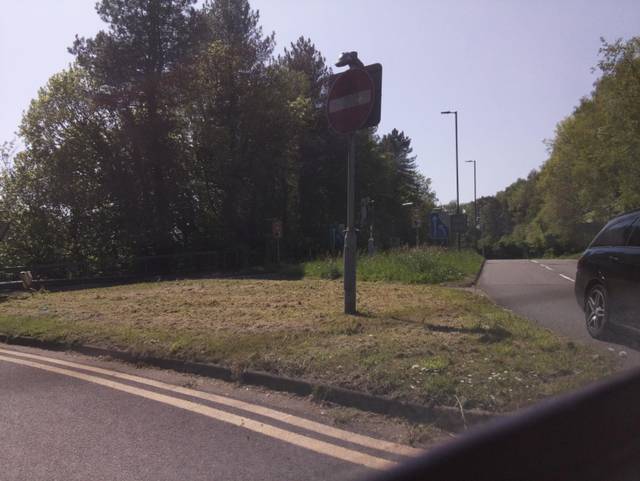
Region: United Kingdom
Coordinates: 51.585, -3.036